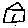
Label: house